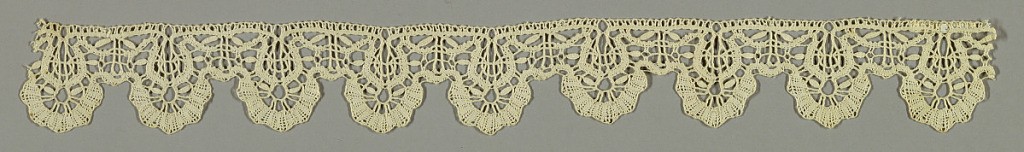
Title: Edging
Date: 17th century
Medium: linen Technique: bobbin lace, continuous braid-like
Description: Lace edging with rounded scallops. Design shows two rows of tape arranged in curves and deep scallops formed by short braids and the typical "wheat grain" ornament.